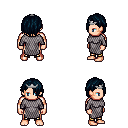
a pixel art fantasy rpg character, male body template, human, light skin, chain mail, gold greaves, raven bangs hairstyle, silver tiara, four views (front, back, left, right), 2x2 character sprite sheet, small pixel art, hard edges, no anti-aliasing